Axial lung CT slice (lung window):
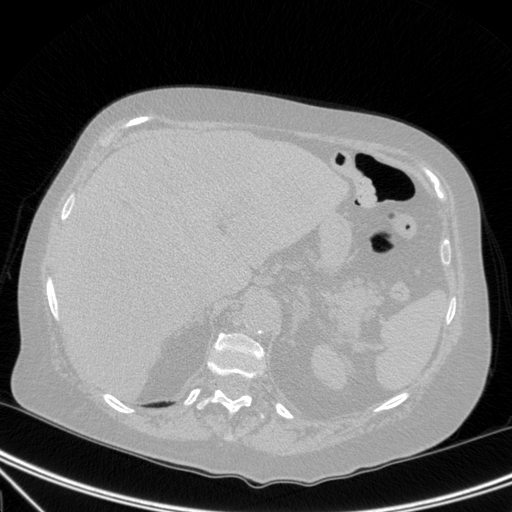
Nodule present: no